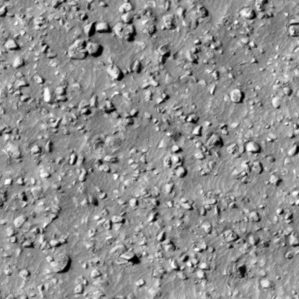
Label: non_frost